Field crop: maize
Growth stage: 2
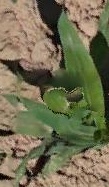
Species: maize